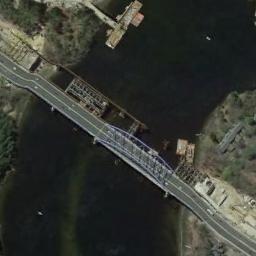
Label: bridge